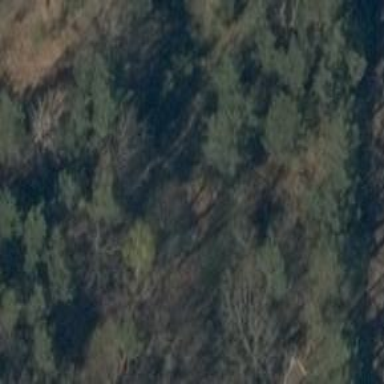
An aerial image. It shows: Abandoned railway.